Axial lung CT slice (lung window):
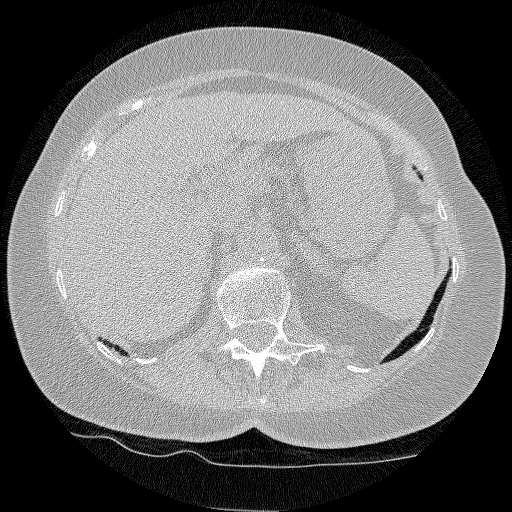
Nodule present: no